Question: I'm attempting to step through some code where I have a variable:
view.annotation.coordinate.latitude
Looking at the variable in XCode I see:

Since this is an instance of a UIView there are structures that I'm unfamiliar with (e.g subViewCache). Is there some document explaining what these other structures are for? Where can I drill down to to find the annotation object (view.annotation) that I want to view?
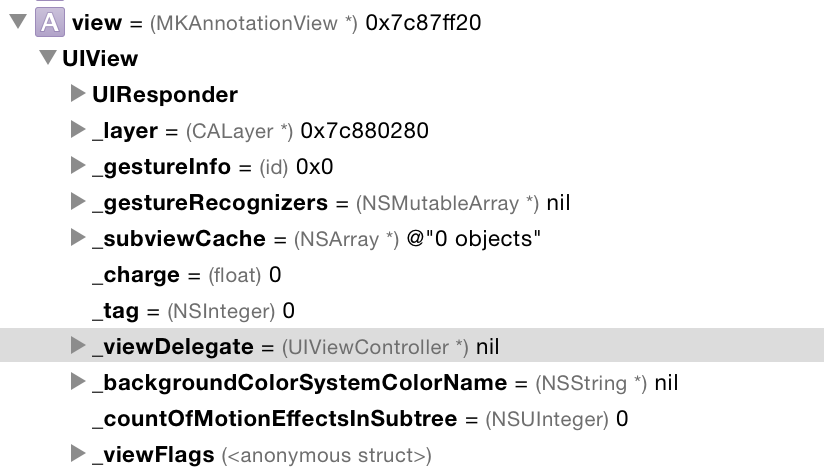
Answer: By convention, anything start with underscore means it is private variable, which (normally) won't be documented and subject to change. The best you can do is guess the meaning from the name and hope there is something called '_annotation'.
However, you can use lldb command 'po view.annotation' to ask debugger to print that property for you